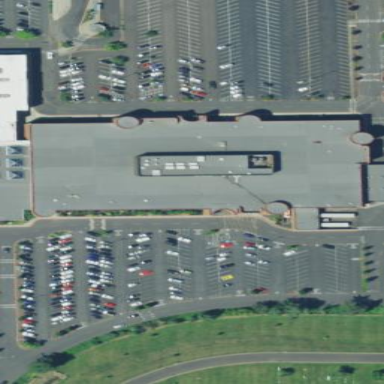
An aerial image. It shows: Department store building.